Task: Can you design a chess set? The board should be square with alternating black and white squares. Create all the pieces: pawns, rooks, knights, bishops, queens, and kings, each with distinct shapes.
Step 5121:
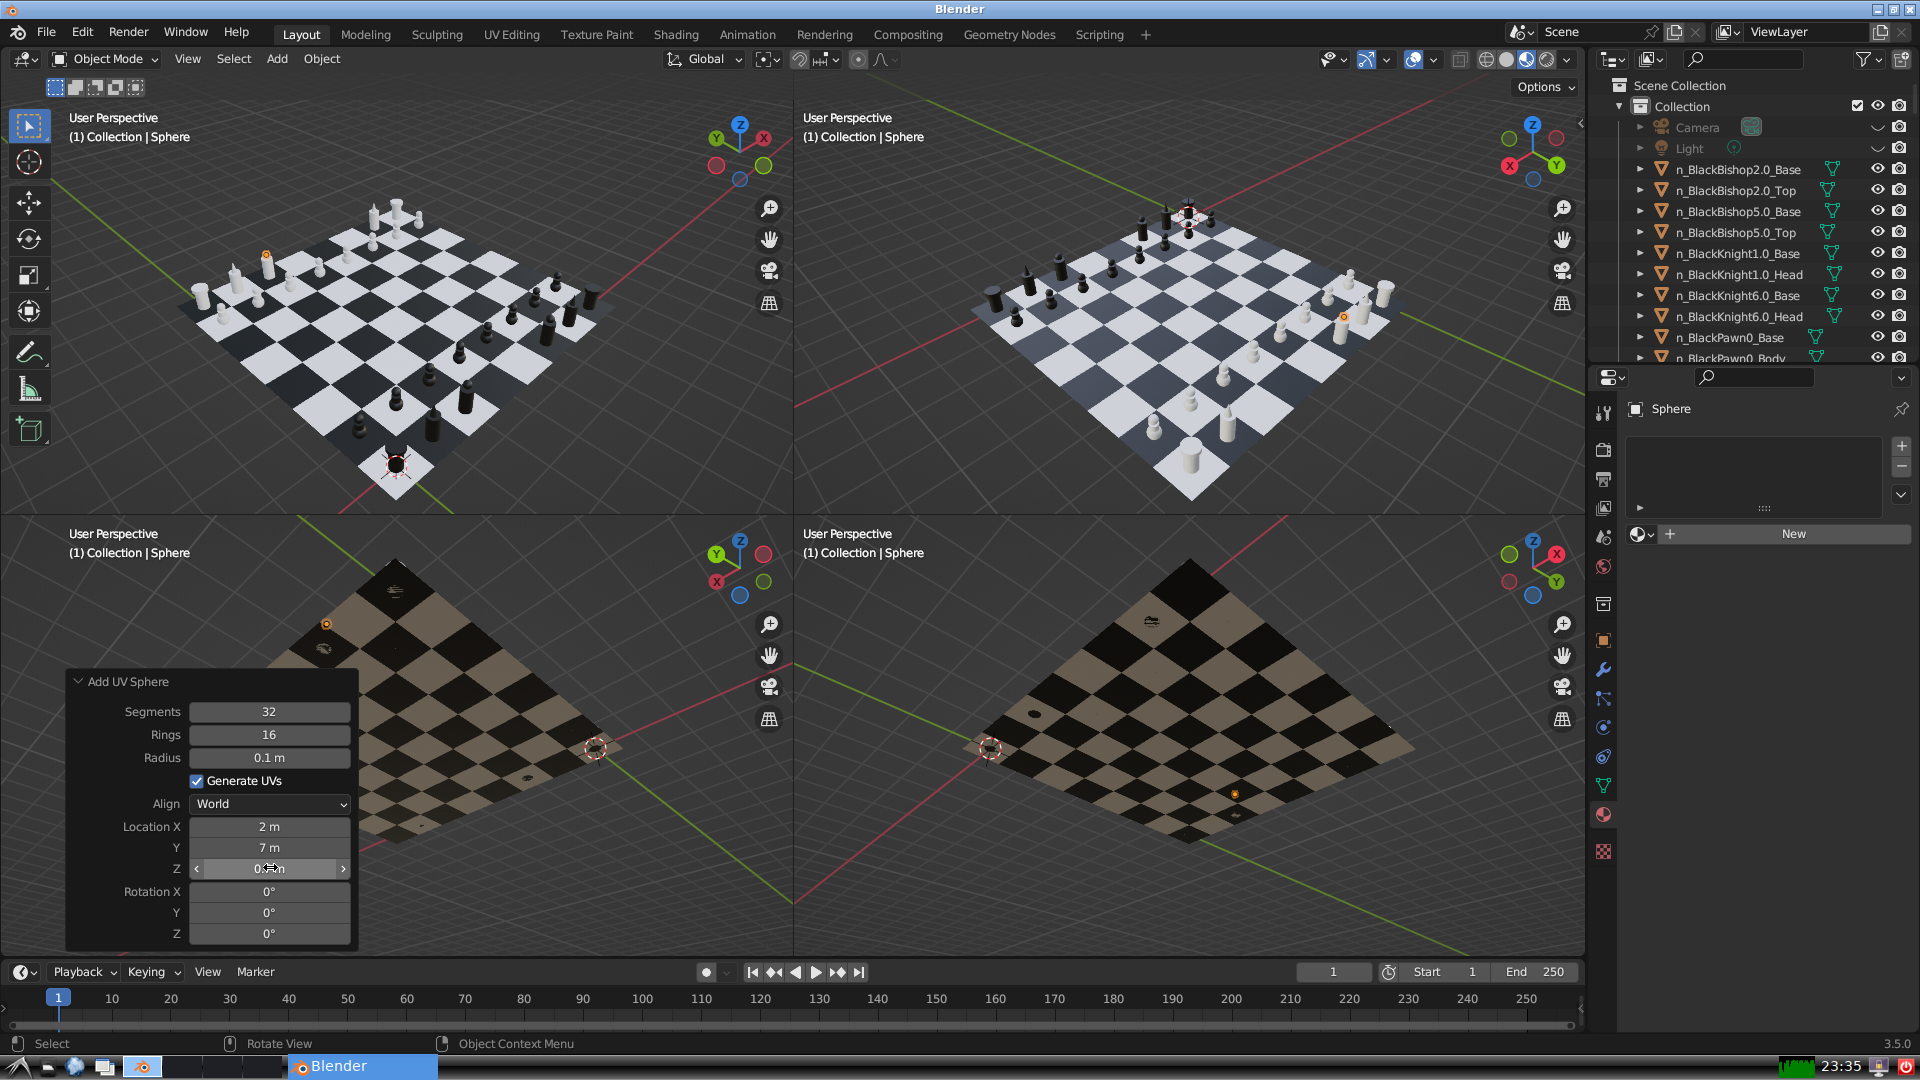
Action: {"mouse_move": [960, 540]}